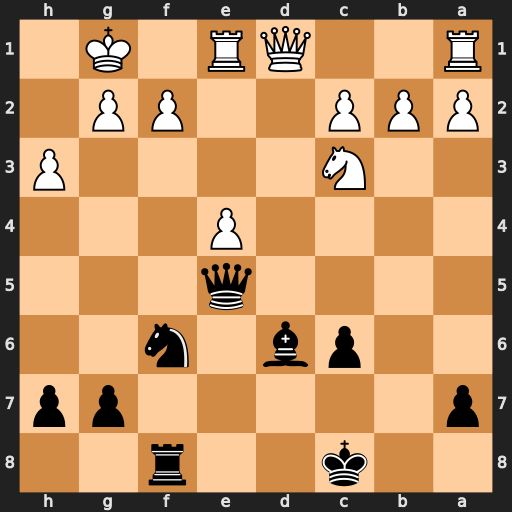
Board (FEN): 2k2r2/p5pp/2pb1n2/4q3/4P3/2N4P/PPP2PP1/R2QR1K1
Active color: b
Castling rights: -
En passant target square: -
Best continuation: Qh2+ Kf1 Bc5